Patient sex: M
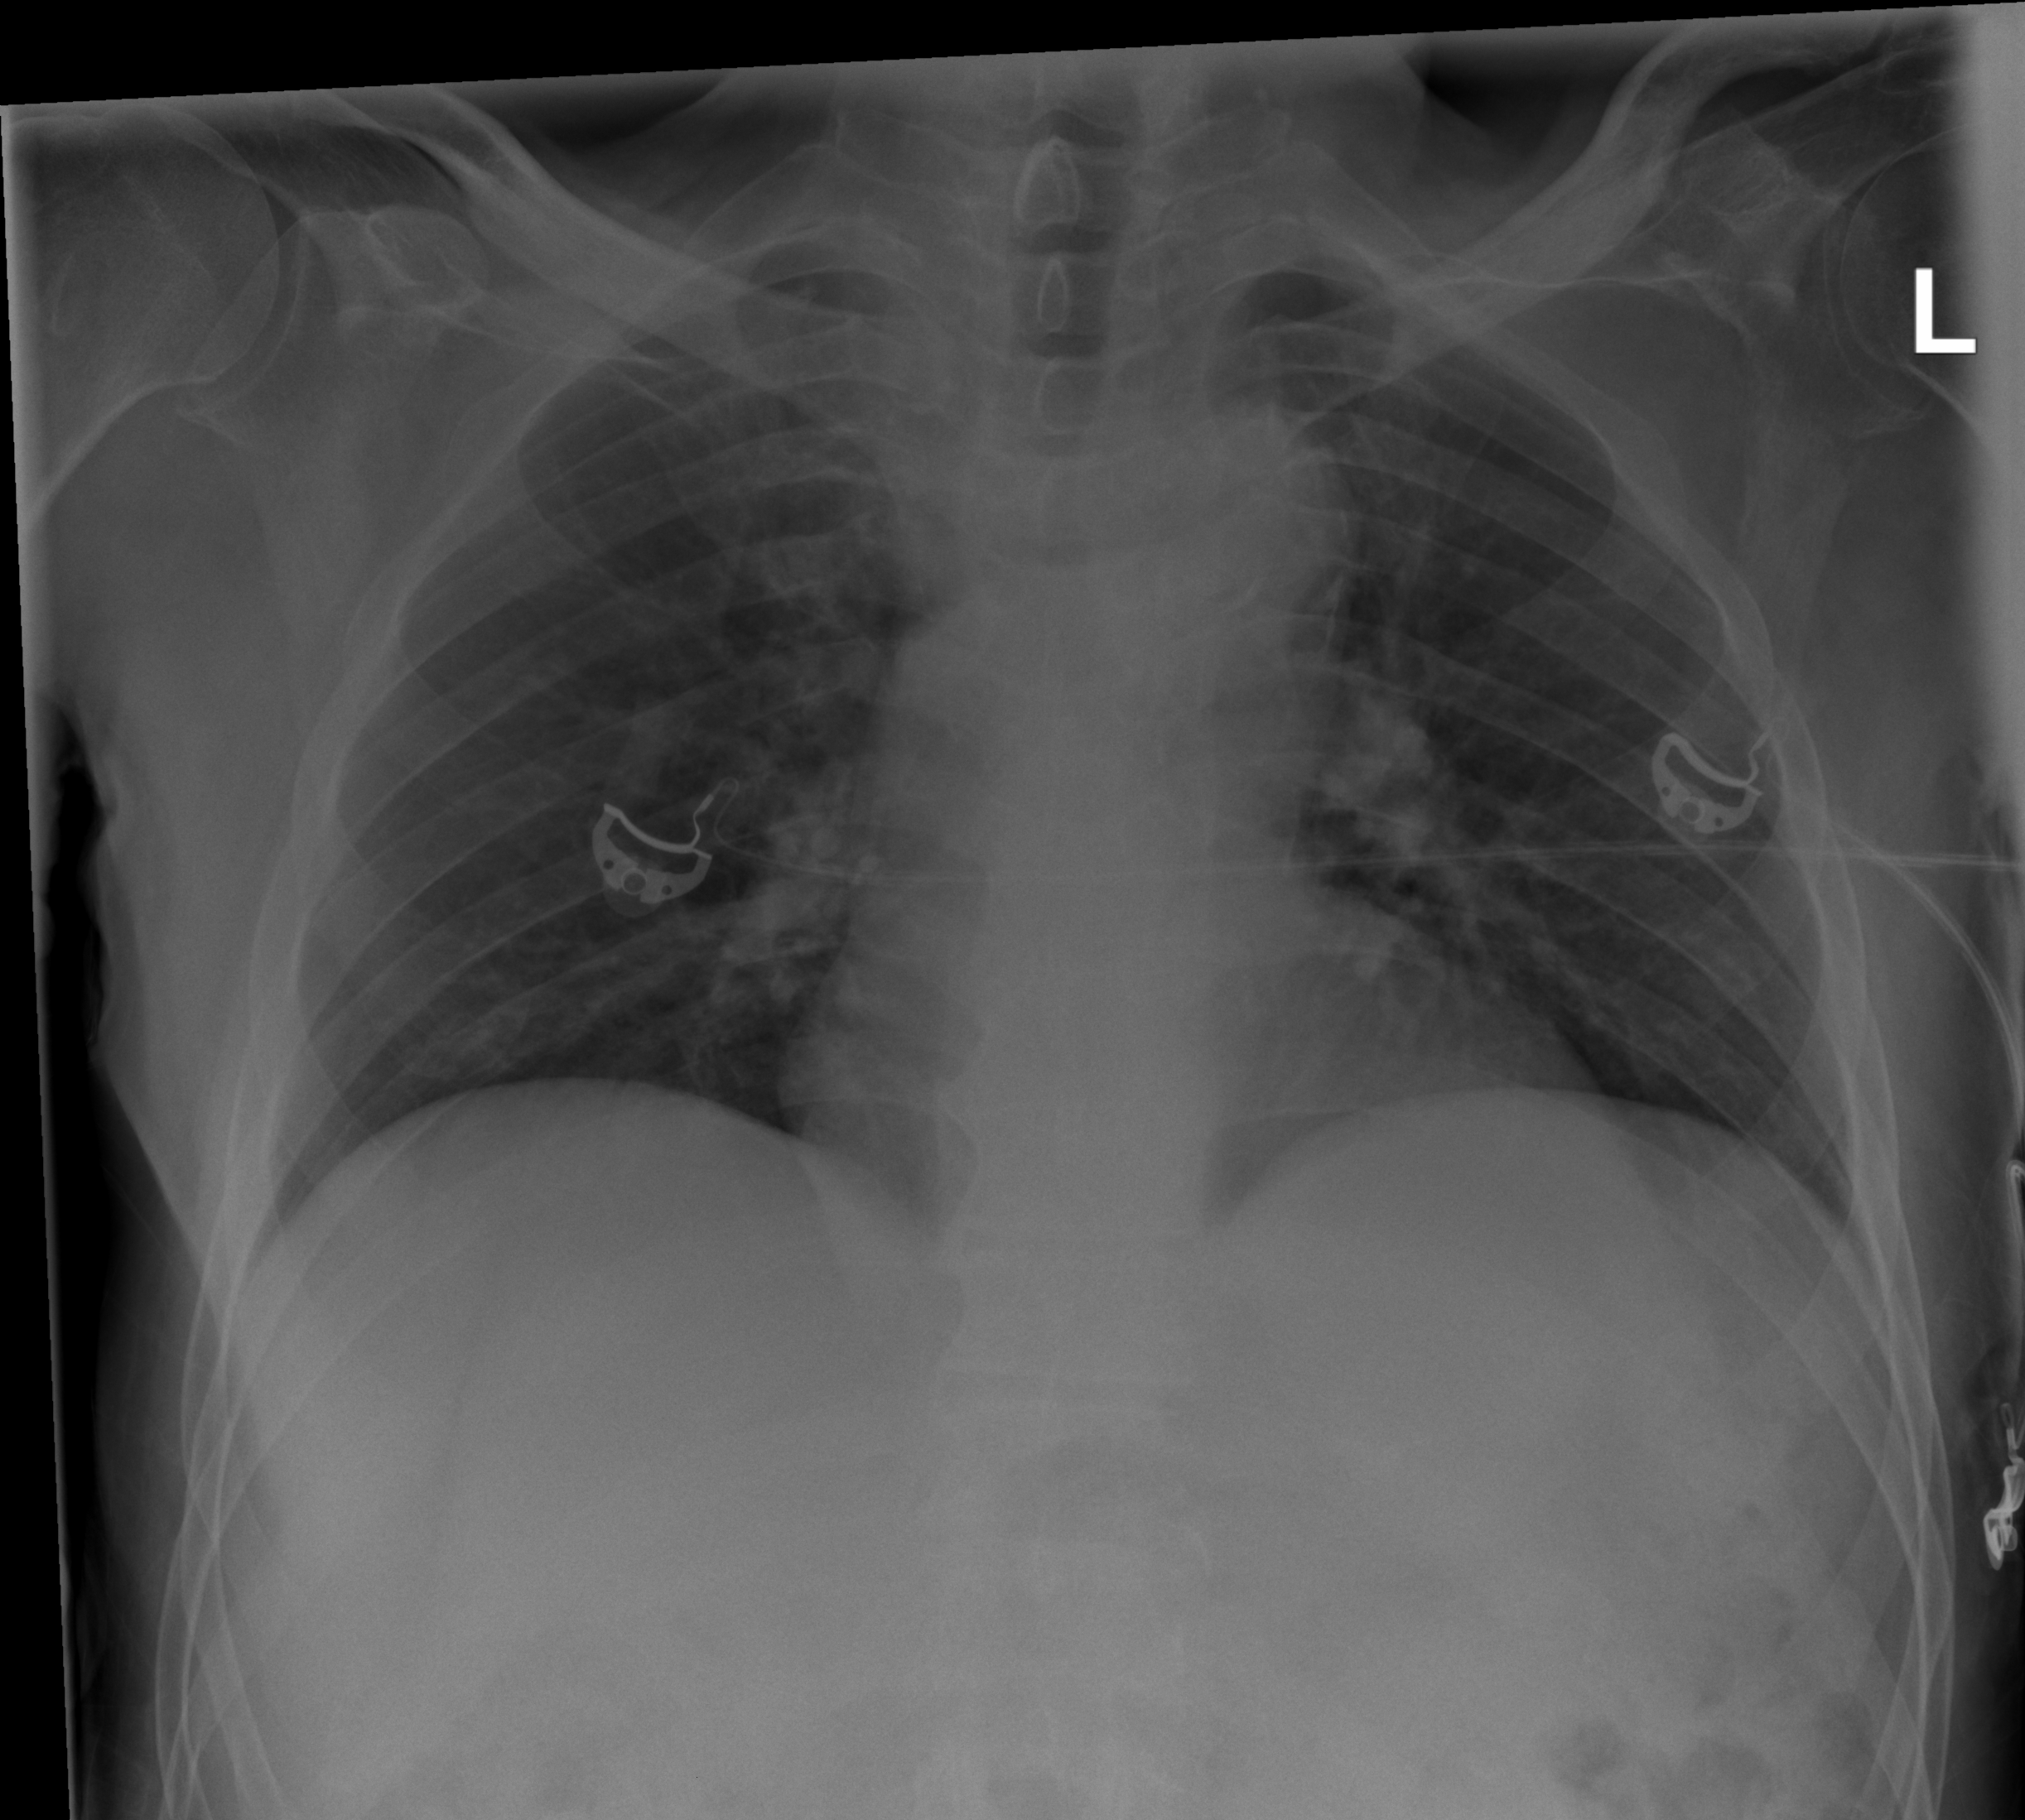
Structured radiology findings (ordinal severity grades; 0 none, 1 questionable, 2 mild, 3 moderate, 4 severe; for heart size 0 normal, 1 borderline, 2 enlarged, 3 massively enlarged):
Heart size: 1
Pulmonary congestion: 1
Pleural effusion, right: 0
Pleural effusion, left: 0
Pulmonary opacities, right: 0
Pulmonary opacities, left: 0
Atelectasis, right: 1
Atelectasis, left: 0